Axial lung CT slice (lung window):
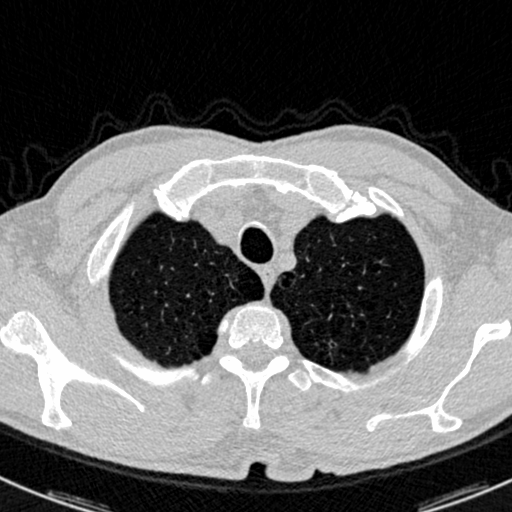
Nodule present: no